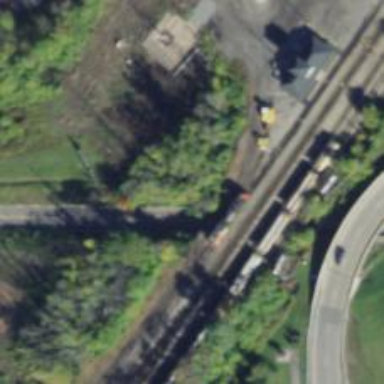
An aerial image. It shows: Railway yard.